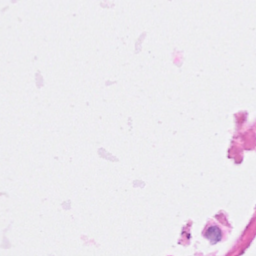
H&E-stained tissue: Breast